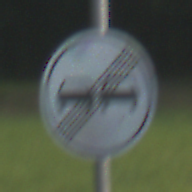
Verkehrszeichen: EndeUeberholverbot
Umgebung: Outdoor, Nature
Tageszeit: SunriseSunset
Wetter: PartlyCloudy
Licht: Natural
Jahreszeit: NotSpecified
Kontrast: MediumContrast